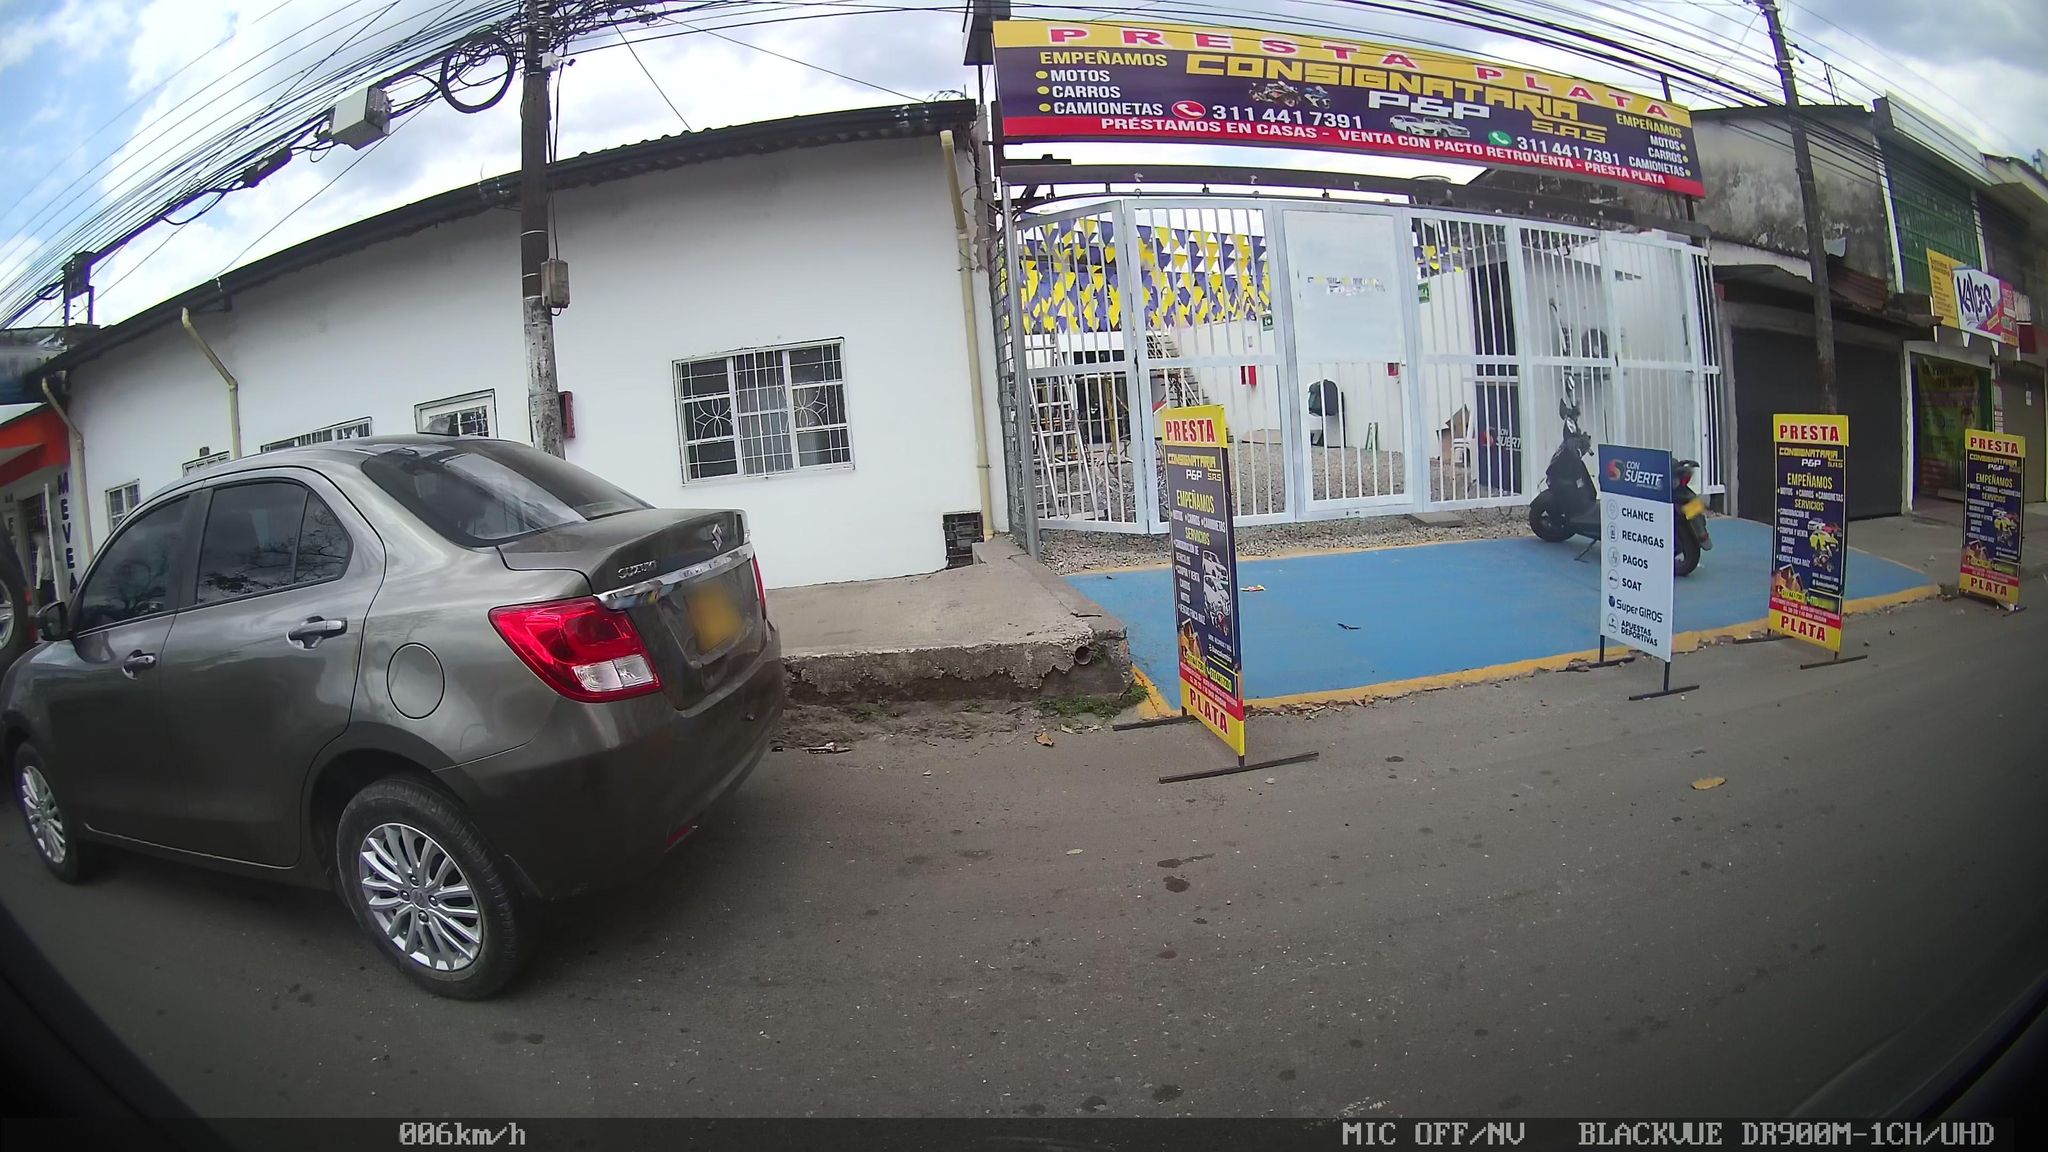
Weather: clear
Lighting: day
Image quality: good
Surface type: driving surface
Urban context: urban centre
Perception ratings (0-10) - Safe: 4.42, Lively: 4.81, Beautiful: 3.97, Boring: 2.87, Depressing: 6.53, Wealthy: 2.64